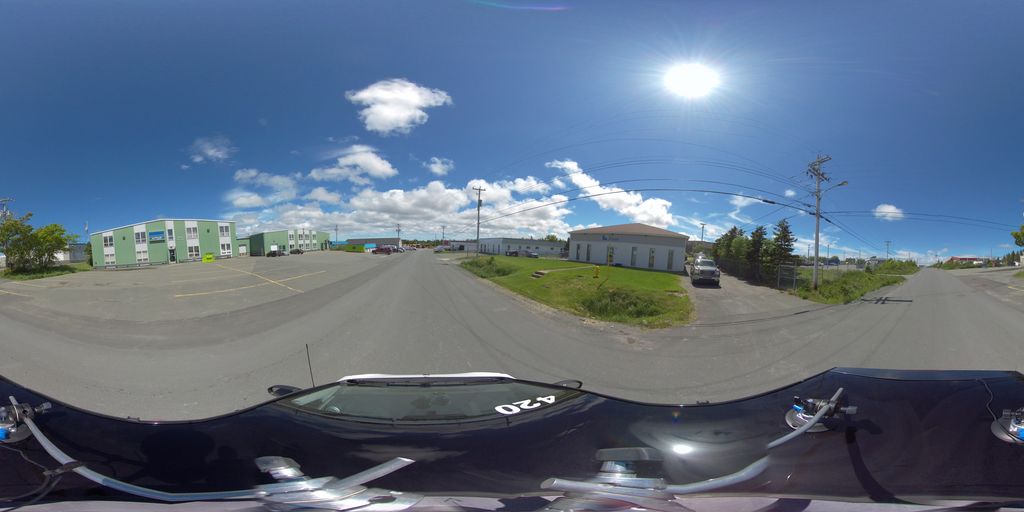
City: st_johns